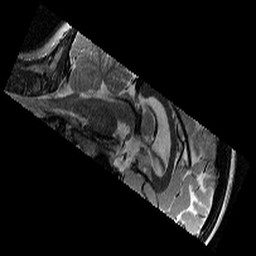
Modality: T2w
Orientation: sagittal
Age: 9
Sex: female
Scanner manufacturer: siemens
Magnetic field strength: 3 T
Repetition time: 9.23 s
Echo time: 0.067 s